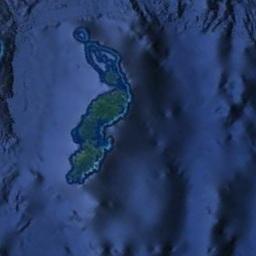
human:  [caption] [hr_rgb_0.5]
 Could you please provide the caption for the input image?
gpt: The land on the island is rough .

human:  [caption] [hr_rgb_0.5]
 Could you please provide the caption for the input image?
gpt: The island has dense vegetation and some ups and downs are on the ocean floor .

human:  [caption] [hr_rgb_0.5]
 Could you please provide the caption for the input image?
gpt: Irregular green island surrounded by blue water .

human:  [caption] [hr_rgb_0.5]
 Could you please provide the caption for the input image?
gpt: There is much vegetation on the island .

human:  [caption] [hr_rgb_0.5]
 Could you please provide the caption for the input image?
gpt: The green island is on a blue sea .